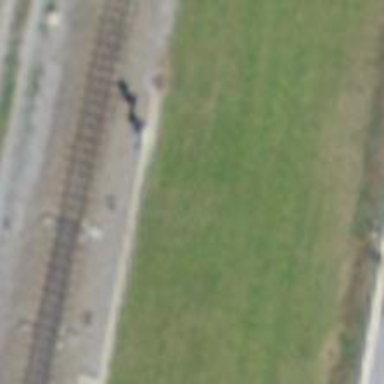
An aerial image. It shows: Railway signal.